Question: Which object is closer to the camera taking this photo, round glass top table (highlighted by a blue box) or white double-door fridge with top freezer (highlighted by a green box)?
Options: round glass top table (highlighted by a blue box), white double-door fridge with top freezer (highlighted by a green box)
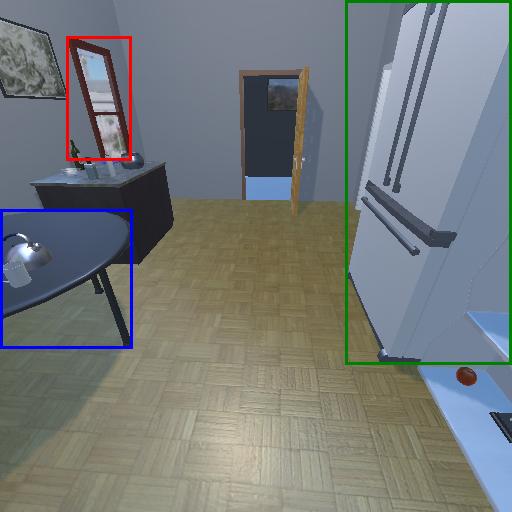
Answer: round glass top table (highlighted by a blue box)